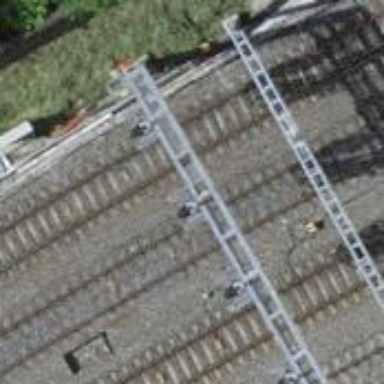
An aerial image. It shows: Railway signal.